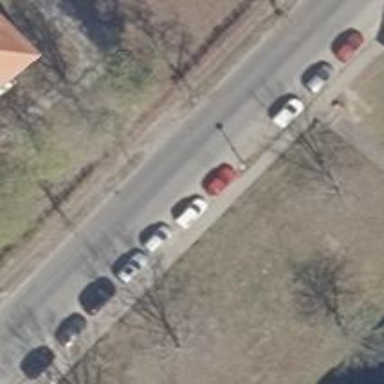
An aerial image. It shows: There is parking obstacle present in the area.